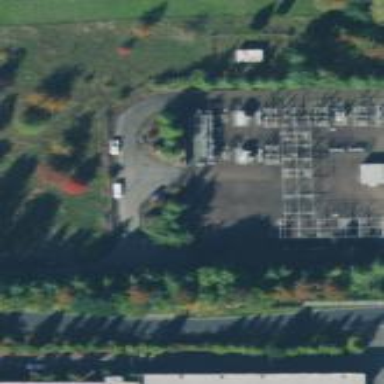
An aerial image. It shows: Distribution power substation secured by fence.